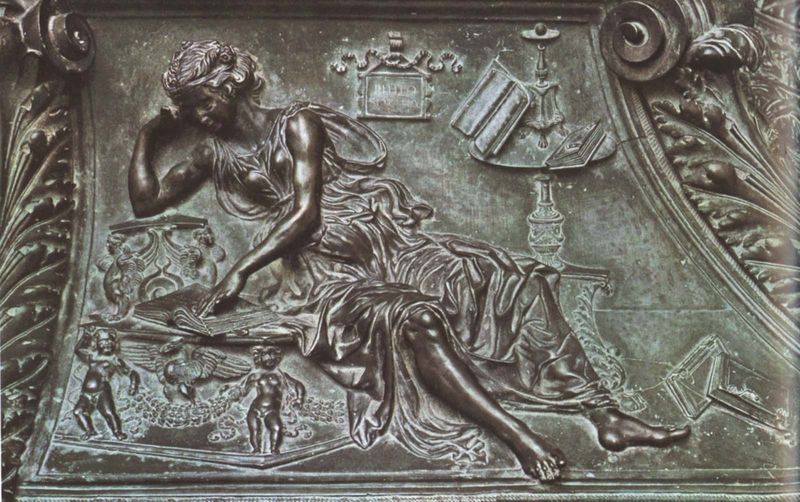
Titel: Grabmal des Papst Sixtus IV.
Künstler: Antonio del Pollaiuolo
Standort: Rom, Grotte Vaticane (EU - I - Latium)
Schlagwörter: blätter, fuß, laub, busen, frau, kleid, tisch, arm, band, falten, rahmen, gelehrte, gewand, haare, pose, klassizismus, girlande, pflanzen, renaissance, tugend, engel, putte, putto, beine, relief, füße, schrift, bücher, liegen, tafel, lesen, tischchen, metall, bronze, ellenbogen, muskulös, schild, antike, buch, allegorie, mythologie, girlanden, verziert, liege, kerzenständer, voluten, antik, herrenhaus, volute, lesend, schnecke, schriftstück, studium, lernen, putten, guss, putti, kandelaber, relieff, sphinx, hochrelief, überschneiden, bildung, liegefigur, klugheit, sapientia, liegen+, tagel